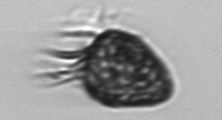
Label: Strombidium_morphotype2